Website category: auto
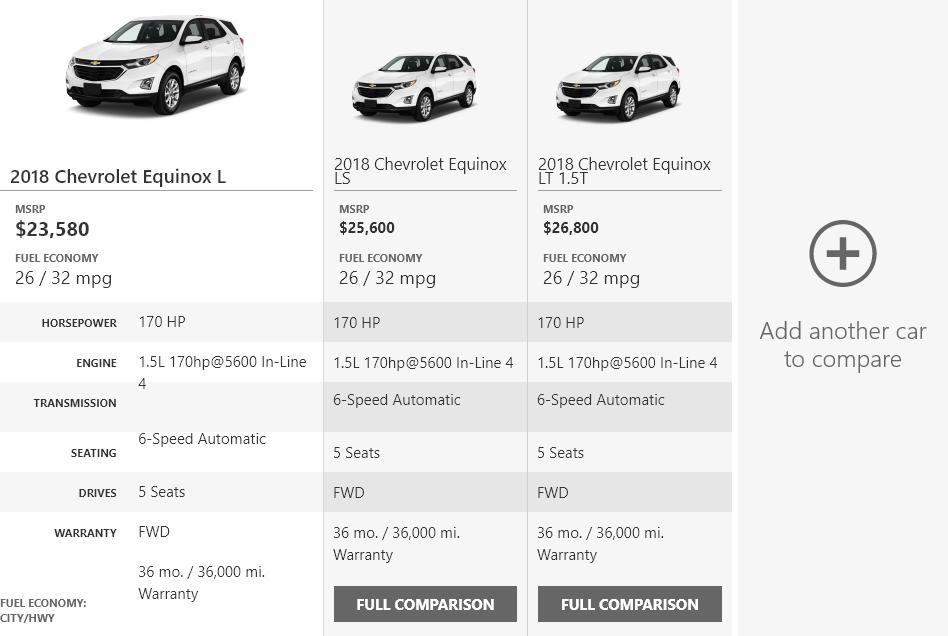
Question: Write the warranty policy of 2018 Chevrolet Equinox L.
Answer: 36 mo. / 36,000 mi. Warranty

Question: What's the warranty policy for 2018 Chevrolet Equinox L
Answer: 36 mo. / 36,000 mi. Warranty

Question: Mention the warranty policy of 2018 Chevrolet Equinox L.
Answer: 36 mo. / 36,000 mi. Warranty

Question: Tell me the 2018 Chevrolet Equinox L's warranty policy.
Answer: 36 mo. / 36,000 mi. Warranty